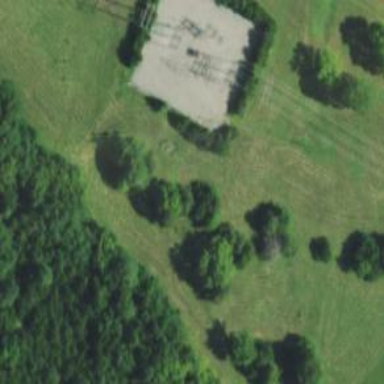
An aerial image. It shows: Fence surrounding substation with switchgear.